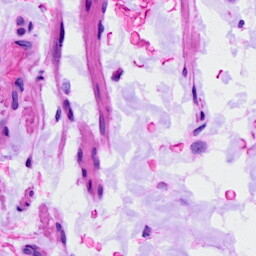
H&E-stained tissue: Ovarian